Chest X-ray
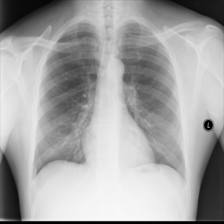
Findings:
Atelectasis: negative
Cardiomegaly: negative
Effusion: negative
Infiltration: negative
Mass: negative
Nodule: negative
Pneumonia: negative
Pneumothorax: negative
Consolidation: negative
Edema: negative
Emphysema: negative
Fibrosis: negative
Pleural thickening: negative
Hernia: negative